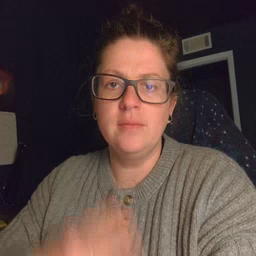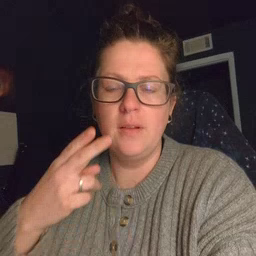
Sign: high